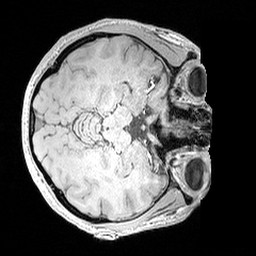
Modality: MP2RAGE
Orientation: axial
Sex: female
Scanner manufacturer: siemens
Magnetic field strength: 3 T
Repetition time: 5 s
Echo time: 0.00292 s